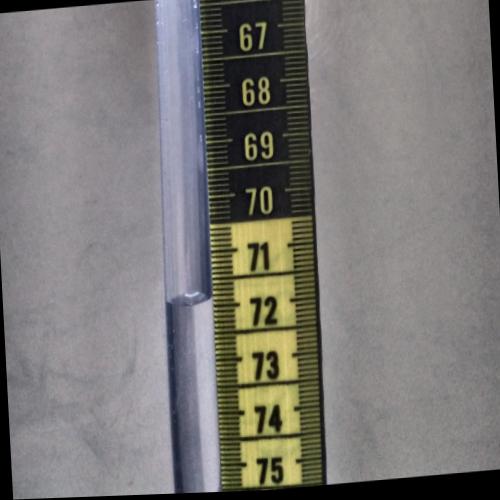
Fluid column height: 71.9 cm